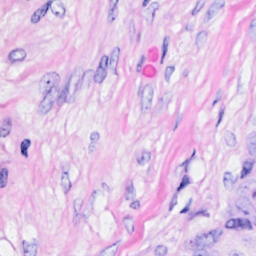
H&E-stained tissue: Breast